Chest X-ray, PA view. Patient: 57 years old, sex M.
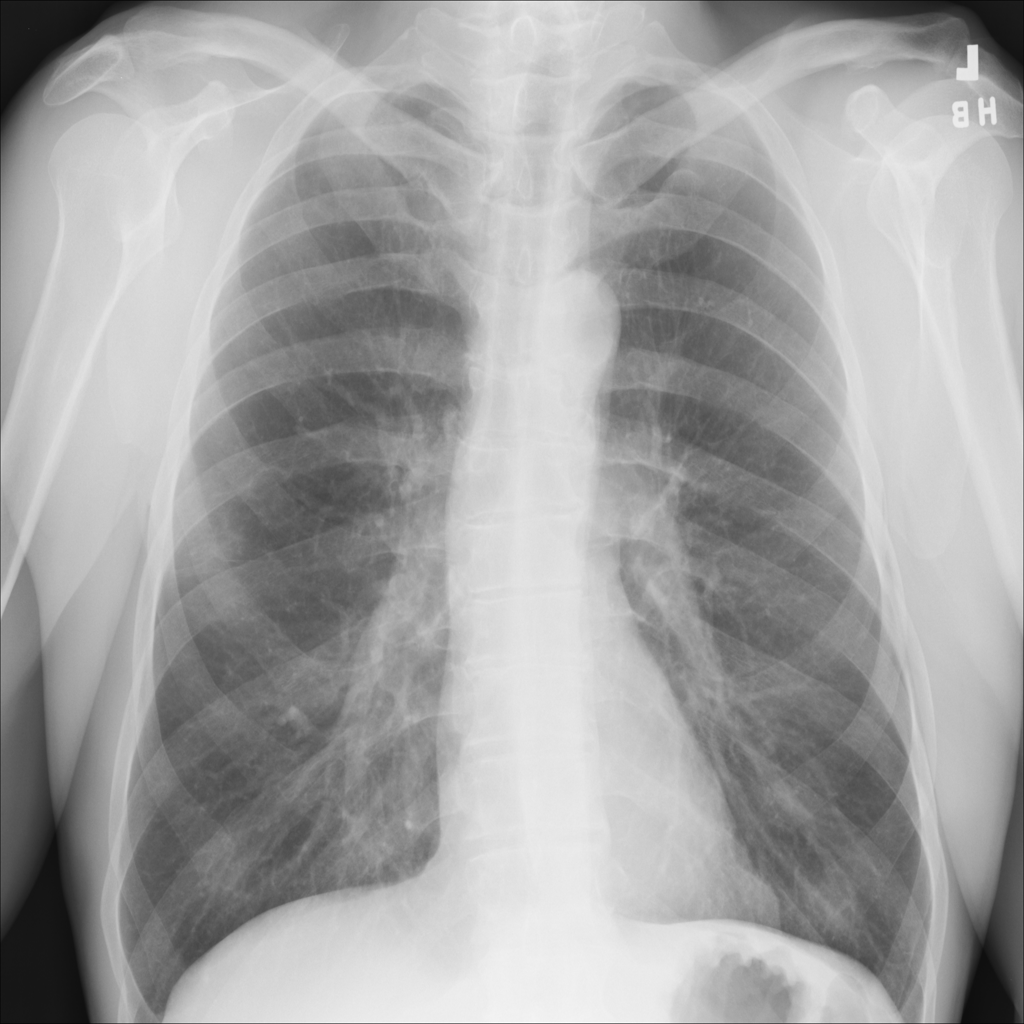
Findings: No Finding